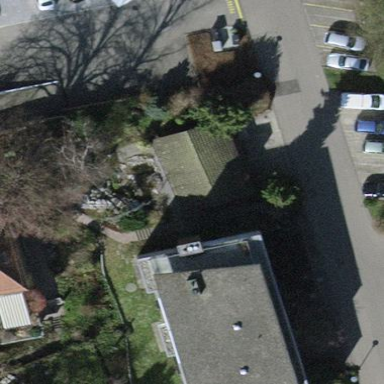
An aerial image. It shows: Shed building.